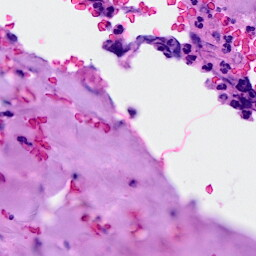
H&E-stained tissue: Breast